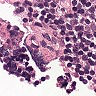
Metastatic tissue present: no